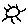
Label: sun